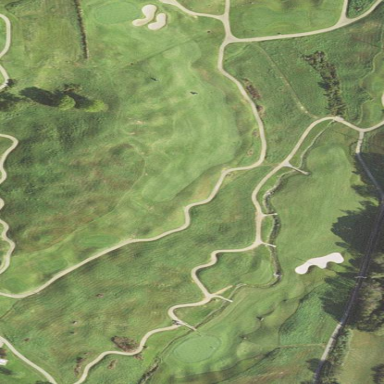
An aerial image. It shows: Rough area in golf course.